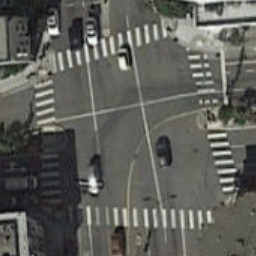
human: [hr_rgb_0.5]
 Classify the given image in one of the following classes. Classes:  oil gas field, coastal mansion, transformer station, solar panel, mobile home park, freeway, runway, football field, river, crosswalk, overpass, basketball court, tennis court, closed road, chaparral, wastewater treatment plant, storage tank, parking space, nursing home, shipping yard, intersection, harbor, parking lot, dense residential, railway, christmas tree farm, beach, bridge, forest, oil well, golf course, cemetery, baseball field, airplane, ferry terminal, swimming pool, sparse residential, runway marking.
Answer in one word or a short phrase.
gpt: crosswalk